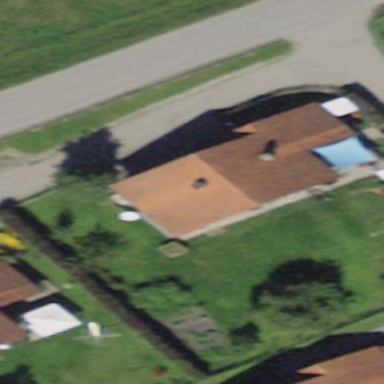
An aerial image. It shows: Detached building.